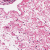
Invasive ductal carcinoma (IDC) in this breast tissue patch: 0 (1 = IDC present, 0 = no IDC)